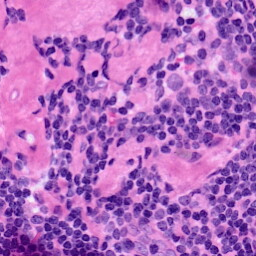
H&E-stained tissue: LymphNode